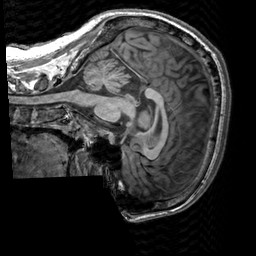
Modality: T1w
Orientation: sagittal
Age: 33
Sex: male
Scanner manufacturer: siemens
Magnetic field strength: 3 T
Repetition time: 2.3 s
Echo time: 0.00303 s